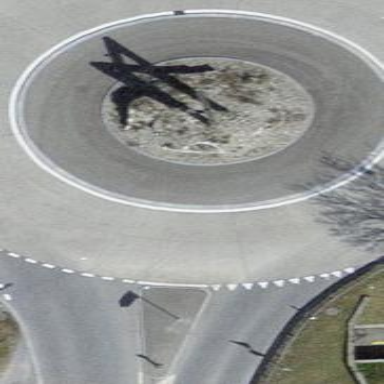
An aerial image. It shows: Tertiary road leading to roundabout.